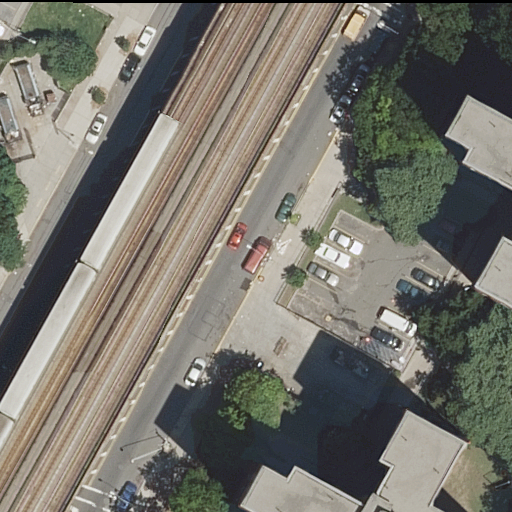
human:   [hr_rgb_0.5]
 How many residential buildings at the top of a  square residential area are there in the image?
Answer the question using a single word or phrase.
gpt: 0

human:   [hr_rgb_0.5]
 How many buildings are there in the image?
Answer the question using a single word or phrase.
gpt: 4

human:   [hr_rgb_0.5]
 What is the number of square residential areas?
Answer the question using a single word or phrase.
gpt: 0

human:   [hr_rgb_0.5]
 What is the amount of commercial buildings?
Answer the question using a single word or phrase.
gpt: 0

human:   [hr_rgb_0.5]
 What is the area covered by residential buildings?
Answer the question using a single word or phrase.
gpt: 2763m2

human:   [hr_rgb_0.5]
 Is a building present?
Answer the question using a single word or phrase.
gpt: yes

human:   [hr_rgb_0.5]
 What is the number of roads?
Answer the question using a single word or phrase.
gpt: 6

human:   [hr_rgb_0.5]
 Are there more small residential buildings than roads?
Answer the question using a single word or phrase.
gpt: no

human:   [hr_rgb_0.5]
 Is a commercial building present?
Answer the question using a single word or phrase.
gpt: no

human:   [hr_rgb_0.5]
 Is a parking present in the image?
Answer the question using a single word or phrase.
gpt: yes

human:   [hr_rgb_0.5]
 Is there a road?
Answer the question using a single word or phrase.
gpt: yes

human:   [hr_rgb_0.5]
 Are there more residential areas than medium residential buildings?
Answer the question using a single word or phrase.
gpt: no

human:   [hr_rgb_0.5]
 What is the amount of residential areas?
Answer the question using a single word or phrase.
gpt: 2

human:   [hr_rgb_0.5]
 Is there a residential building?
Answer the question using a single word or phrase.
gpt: yes

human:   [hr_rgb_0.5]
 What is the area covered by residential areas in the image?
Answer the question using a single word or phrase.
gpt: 18619m2

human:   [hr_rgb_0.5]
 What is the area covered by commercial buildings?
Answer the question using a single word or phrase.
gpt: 0m2

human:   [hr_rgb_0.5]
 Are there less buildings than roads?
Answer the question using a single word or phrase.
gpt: yes

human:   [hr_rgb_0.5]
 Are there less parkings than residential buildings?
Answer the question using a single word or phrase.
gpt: yes

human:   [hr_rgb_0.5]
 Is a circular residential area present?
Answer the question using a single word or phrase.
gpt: no

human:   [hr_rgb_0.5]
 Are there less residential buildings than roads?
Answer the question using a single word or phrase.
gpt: yes

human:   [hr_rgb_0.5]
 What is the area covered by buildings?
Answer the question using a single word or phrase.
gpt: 2763m2

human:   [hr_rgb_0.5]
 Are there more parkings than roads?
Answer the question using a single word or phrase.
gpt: no

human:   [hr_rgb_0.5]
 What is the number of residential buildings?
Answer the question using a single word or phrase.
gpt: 4

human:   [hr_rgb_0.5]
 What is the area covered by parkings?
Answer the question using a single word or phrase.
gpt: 2072m2

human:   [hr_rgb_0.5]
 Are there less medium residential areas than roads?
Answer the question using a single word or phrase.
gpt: yes

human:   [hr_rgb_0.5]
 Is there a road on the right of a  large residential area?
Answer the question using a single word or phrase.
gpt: yes

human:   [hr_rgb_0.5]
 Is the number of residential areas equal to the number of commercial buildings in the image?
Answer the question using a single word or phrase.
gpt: no

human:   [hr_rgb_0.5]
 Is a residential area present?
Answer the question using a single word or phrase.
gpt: yes

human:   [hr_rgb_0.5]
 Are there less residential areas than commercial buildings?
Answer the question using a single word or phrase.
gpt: no

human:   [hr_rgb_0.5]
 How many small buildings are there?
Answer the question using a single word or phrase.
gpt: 0

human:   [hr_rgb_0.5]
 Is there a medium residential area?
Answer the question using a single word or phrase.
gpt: no

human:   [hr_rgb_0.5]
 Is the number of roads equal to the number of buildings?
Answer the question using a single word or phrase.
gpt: no

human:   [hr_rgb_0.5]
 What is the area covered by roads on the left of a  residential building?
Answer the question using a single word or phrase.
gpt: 0m2

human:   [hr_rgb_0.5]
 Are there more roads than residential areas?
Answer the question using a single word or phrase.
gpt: yes

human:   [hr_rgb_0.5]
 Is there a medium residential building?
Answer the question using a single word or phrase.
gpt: yes

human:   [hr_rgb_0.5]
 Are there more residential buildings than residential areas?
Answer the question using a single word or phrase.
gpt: yes

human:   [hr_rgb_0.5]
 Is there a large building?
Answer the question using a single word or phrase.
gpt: yes

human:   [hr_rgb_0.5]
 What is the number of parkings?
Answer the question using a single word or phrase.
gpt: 1

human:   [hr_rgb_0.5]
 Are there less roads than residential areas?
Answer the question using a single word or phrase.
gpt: no

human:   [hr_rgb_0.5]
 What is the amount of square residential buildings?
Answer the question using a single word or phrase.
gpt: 0

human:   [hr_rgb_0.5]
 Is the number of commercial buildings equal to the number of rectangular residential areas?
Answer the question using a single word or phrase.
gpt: no

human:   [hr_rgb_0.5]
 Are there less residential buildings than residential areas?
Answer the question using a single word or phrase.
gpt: no

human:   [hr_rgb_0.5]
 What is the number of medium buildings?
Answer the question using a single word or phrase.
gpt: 2

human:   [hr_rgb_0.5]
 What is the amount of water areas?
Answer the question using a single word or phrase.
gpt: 0

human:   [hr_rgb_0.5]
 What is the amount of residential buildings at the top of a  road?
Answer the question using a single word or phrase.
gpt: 2

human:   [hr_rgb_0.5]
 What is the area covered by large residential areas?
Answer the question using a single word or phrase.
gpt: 18619m2

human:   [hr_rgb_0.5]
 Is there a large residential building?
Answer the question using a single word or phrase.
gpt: yes

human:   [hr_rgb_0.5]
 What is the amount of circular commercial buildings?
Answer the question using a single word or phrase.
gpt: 0

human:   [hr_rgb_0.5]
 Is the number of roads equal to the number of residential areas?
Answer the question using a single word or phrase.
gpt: no

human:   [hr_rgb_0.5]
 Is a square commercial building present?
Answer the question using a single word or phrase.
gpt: no

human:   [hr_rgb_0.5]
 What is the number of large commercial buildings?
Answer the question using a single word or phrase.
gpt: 0

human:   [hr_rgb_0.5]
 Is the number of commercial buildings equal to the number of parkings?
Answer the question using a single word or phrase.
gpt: no

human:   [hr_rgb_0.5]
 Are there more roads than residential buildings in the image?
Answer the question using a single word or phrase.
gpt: yes

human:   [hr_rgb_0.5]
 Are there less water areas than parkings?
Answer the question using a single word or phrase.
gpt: yes

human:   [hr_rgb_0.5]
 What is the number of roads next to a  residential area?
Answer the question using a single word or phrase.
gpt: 6

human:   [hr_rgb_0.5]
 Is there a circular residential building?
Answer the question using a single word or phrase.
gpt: no

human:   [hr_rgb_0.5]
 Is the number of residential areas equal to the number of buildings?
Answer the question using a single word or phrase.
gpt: no

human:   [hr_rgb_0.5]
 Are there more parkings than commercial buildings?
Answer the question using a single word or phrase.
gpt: yes

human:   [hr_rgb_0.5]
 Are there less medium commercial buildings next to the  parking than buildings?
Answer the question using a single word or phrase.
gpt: yes

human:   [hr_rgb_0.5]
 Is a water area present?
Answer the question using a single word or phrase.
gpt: no

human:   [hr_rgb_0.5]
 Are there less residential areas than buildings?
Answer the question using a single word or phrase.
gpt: yes

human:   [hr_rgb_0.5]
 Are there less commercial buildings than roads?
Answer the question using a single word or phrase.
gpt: yes

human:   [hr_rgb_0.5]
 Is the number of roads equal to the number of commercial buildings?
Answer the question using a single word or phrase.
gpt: no

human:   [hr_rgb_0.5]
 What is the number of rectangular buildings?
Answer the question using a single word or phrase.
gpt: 2